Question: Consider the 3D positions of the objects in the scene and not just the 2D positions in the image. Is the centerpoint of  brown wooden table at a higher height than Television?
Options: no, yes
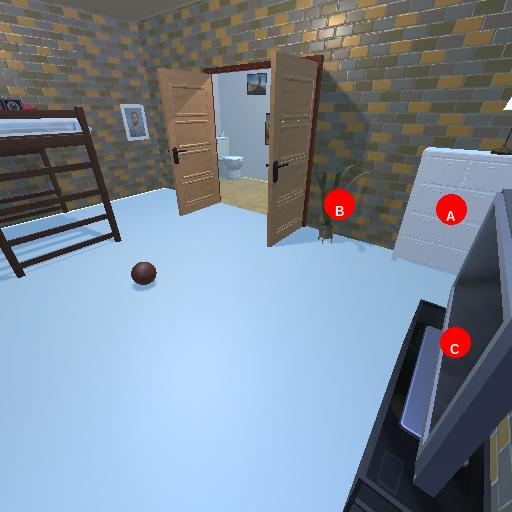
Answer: no